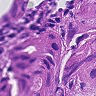
Metastatic tissue present: yes